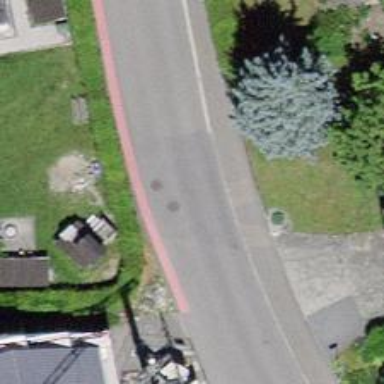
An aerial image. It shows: Residential road with asphalt surface. Sidewalk is present on the left side.